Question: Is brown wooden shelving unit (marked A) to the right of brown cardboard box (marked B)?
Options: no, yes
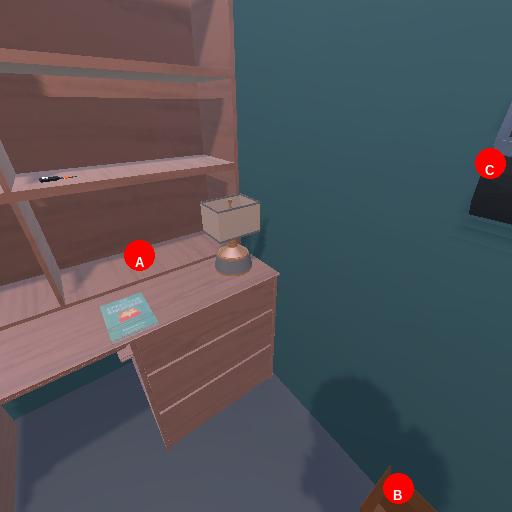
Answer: no